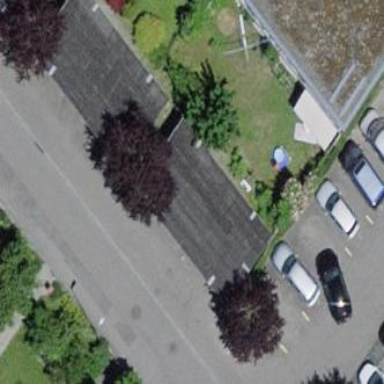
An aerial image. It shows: Carport parking area with surface for vehicles.